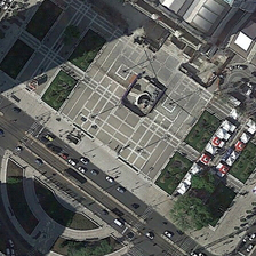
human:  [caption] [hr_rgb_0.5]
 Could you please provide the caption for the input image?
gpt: Between a road with cars and several buildings, there is a rectangular square with several green trees on it.

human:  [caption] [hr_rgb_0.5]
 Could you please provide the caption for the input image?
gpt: A square rectangle with some green trees is between a Road with Cars and several buildings.

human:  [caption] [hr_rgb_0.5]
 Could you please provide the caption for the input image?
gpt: Some green trees and rectangular squares are between the car and some buildings.

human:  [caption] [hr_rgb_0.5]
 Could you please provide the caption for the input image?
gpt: There is a rectangular road and there are many green trees between the road and the car.

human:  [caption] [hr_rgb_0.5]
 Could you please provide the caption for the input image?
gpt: A rectangular square with some green trees is between a road with cars and several buildings.